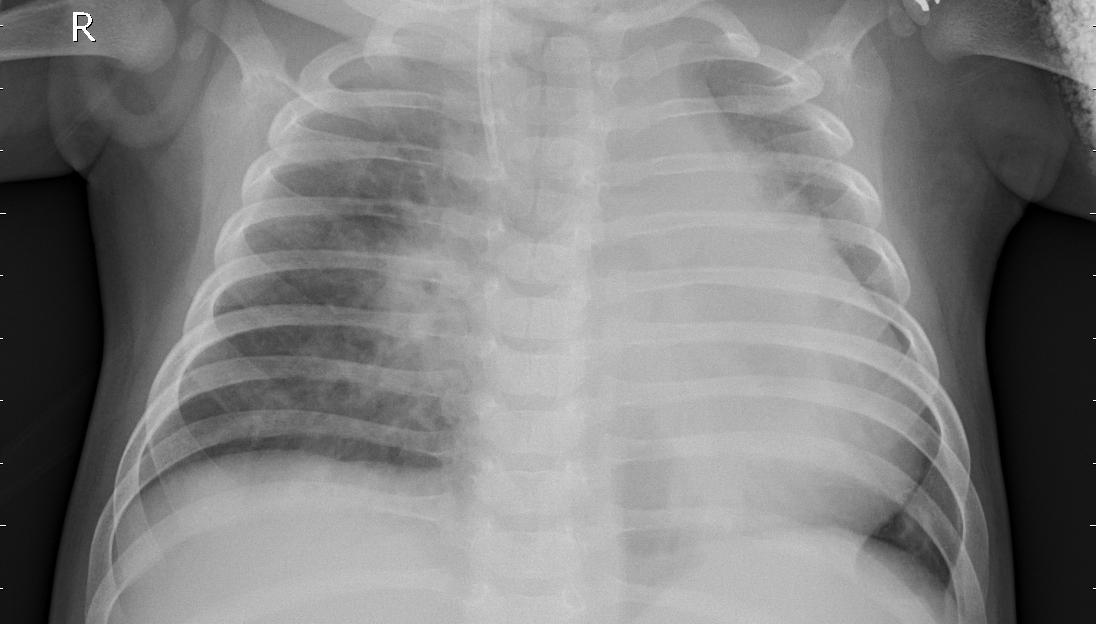
Diagnosis: PNEUMONIA